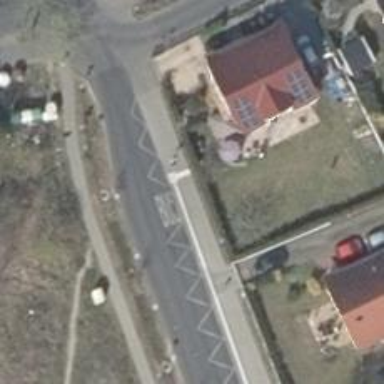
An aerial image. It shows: Sidewalk.